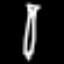
Label: pencil